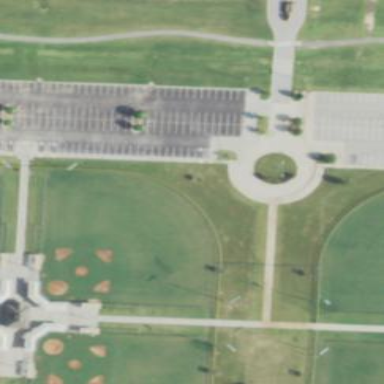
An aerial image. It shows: Baseball pitch for leisure and sports activities.